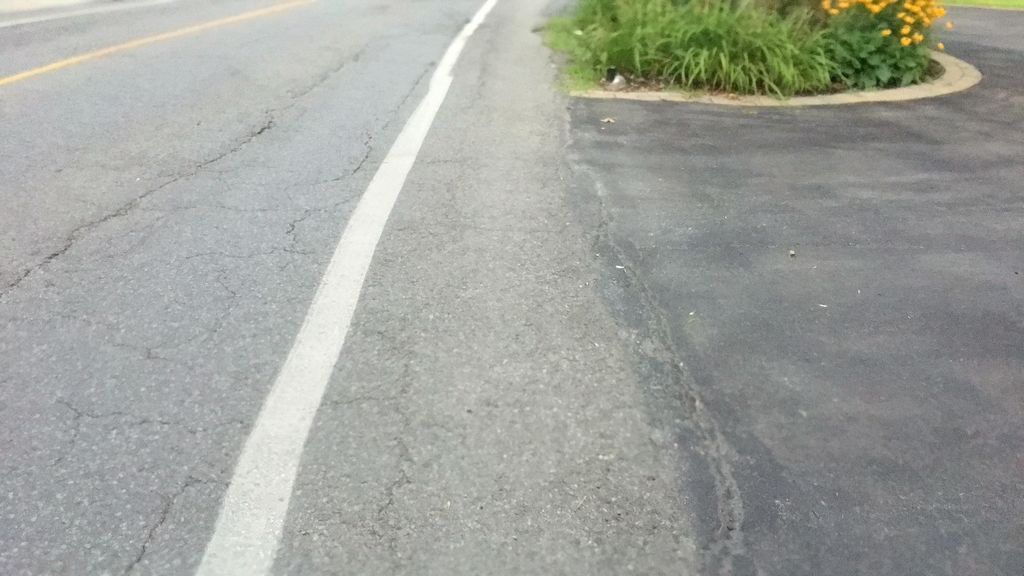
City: montreal